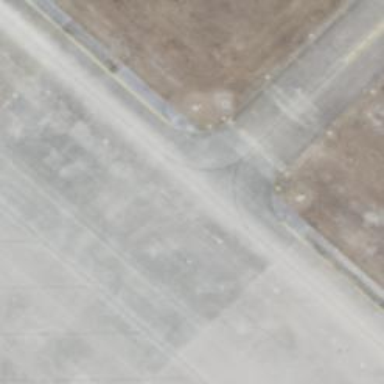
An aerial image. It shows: Asphalt taxiway at the airport.